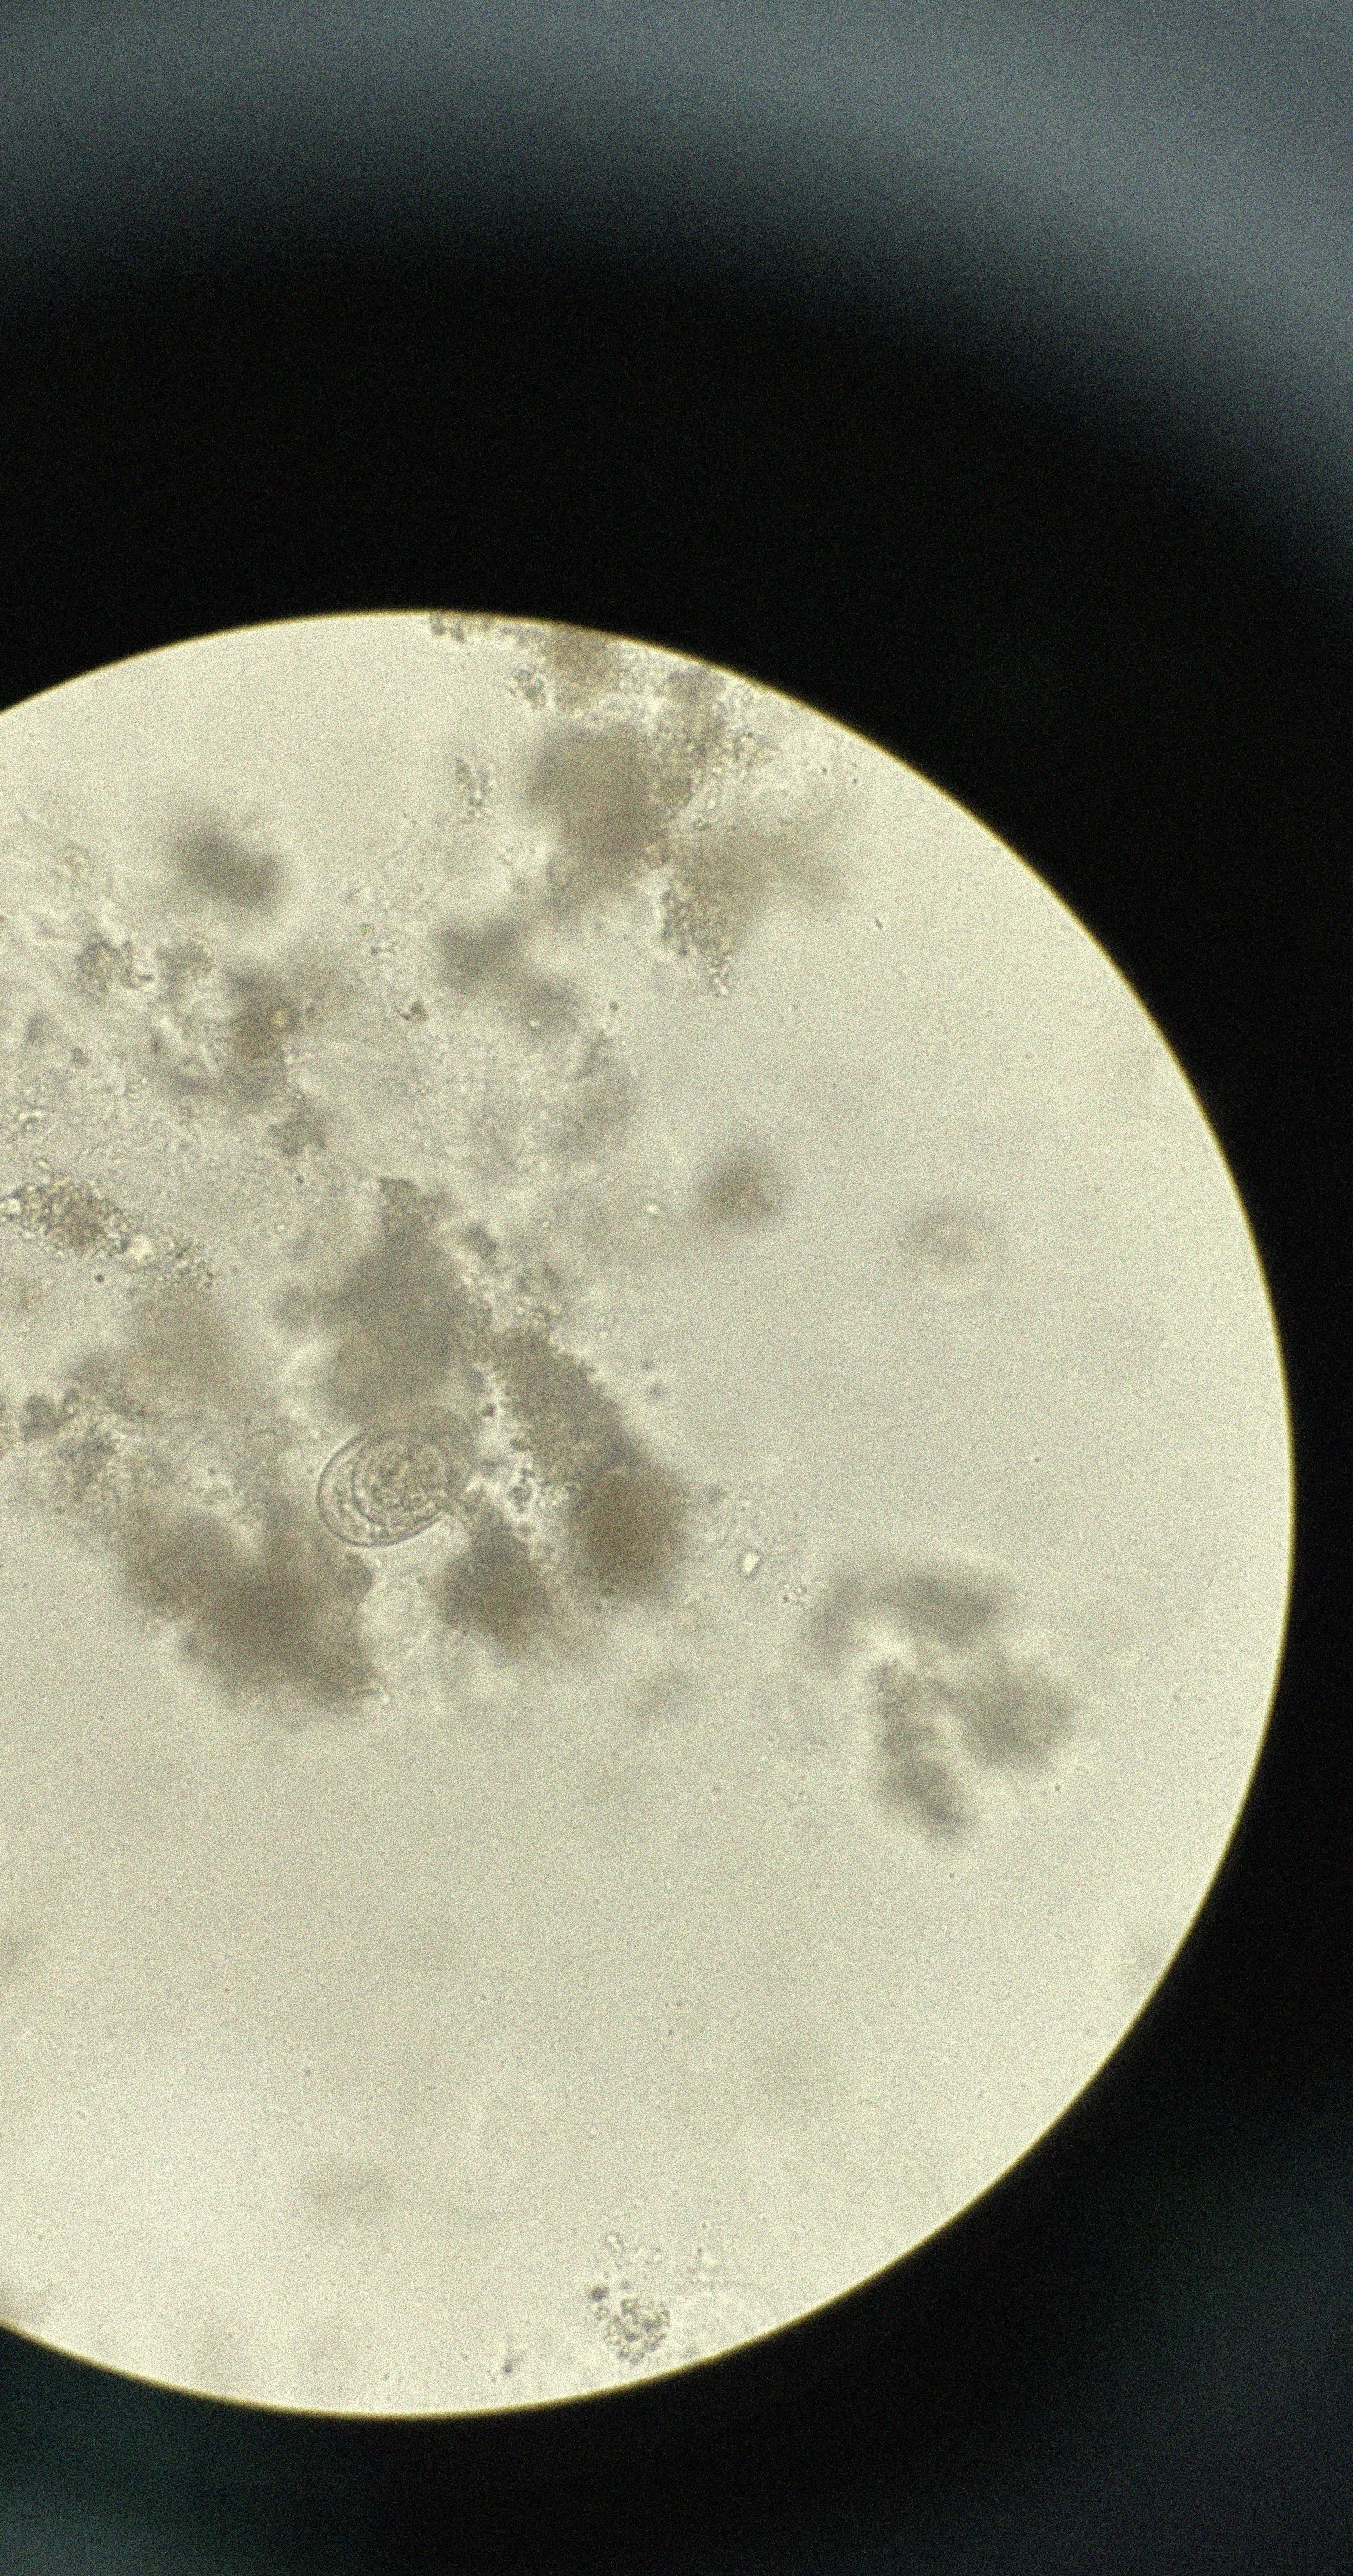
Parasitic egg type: Hymenolepis nana